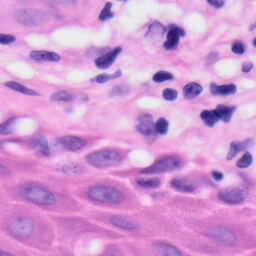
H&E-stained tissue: Skin